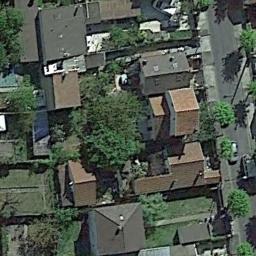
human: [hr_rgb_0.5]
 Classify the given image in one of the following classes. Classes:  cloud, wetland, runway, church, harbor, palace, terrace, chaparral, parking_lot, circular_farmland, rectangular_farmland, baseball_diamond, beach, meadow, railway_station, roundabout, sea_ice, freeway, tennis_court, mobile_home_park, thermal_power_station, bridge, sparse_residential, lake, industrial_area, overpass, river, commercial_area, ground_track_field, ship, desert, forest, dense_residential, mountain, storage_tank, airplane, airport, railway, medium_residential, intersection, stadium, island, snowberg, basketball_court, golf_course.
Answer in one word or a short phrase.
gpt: dense_residential